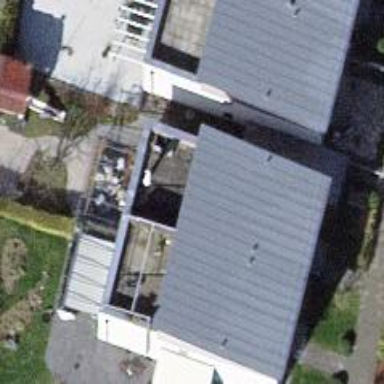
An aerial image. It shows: Residential building.